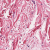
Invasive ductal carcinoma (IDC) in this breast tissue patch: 0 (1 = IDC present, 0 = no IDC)